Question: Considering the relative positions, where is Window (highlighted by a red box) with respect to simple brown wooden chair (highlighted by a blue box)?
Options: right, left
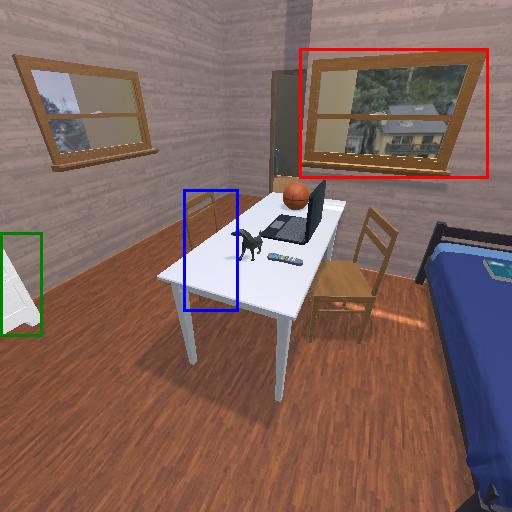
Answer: right